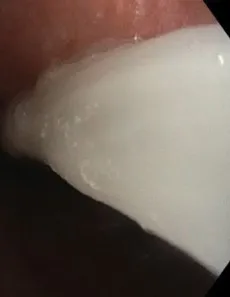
Thick, purulent mucus in the right main bronchus.
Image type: radiology (x_ray)